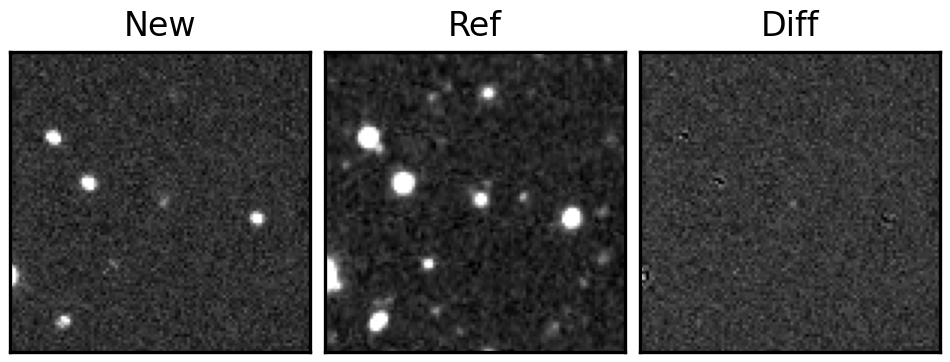
Label: real